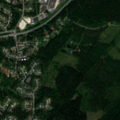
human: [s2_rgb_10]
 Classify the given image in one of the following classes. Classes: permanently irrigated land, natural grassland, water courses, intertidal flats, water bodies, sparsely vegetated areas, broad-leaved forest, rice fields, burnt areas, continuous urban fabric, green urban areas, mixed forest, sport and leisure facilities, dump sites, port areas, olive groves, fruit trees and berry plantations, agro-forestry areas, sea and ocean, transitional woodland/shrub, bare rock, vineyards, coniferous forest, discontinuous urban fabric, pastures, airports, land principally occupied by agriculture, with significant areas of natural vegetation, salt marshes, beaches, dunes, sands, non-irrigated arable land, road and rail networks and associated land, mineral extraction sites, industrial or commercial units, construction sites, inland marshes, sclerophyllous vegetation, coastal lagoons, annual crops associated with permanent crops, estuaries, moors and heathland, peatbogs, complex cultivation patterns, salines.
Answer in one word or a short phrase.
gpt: discontinuous urban fabric, coniferous forest, mixed forest